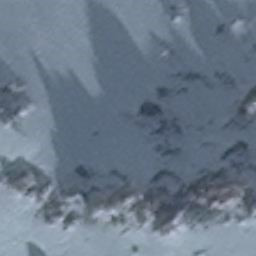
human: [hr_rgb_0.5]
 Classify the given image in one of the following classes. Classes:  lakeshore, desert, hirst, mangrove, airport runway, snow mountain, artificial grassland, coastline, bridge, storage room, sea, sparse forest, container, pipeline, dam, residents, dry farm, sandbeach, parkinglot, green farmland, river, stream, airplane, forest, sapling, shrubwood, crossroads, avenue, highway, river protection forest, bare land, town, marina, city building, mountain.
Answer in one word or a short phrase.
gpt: snow mountain